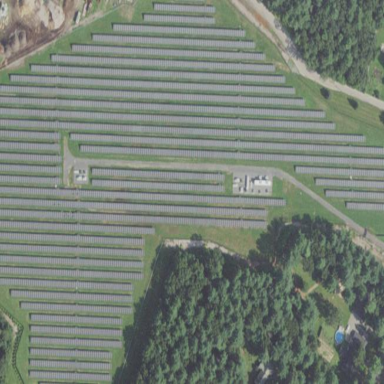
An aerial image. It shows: Solar power plant with photovoltaic technology surrounded by fence.